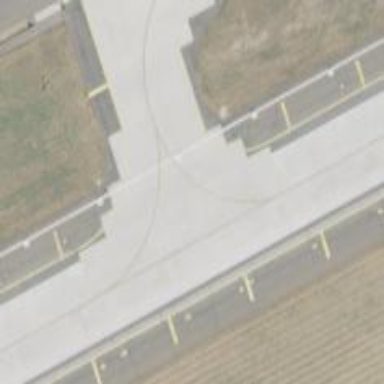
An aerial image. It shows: Image of taxiway at airport.